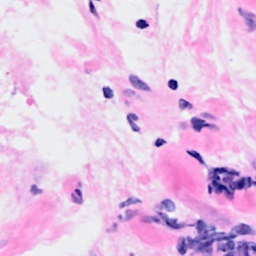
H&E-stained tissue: Breast